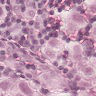
Metastatic tissue present: yes